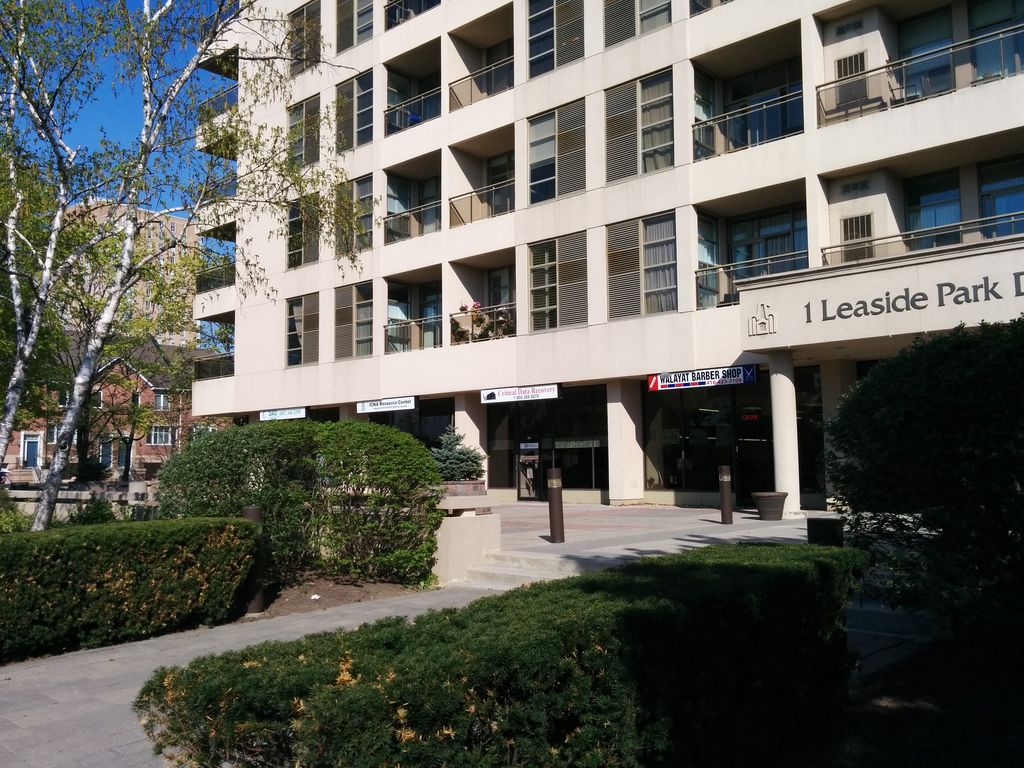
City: toronto